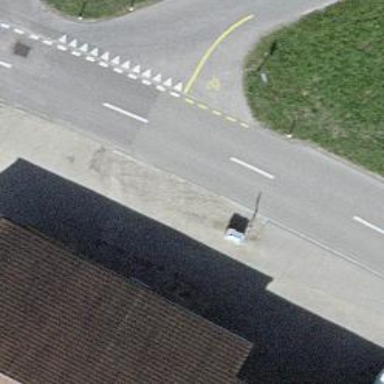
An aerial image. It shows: Bus stop with platform for public transport.